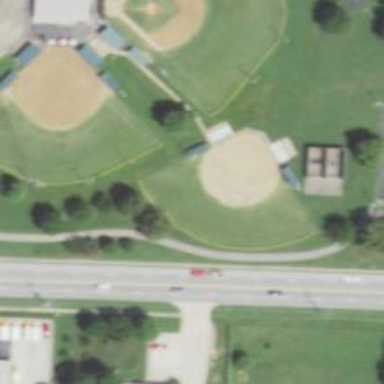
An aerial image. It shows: Baseball pitch for leisure land.